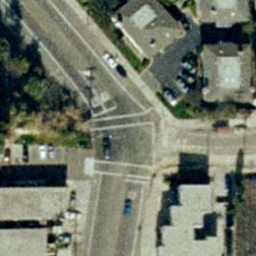
Label: intersection